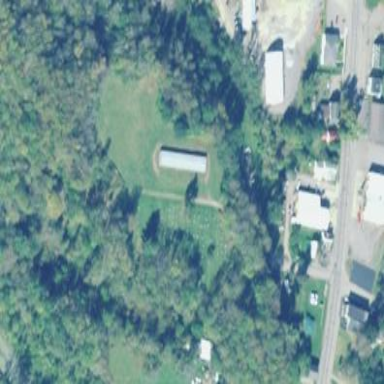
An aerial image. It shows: Cemetery.